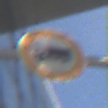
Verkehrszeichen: VerbotFuerKraftfahrzeugeUeberDreiKommaFuenfTonnen
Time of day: MorningAfternoon
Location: Outdoor (Urban)
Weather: PartlyCloudy
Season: NotSpecified
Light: Natural